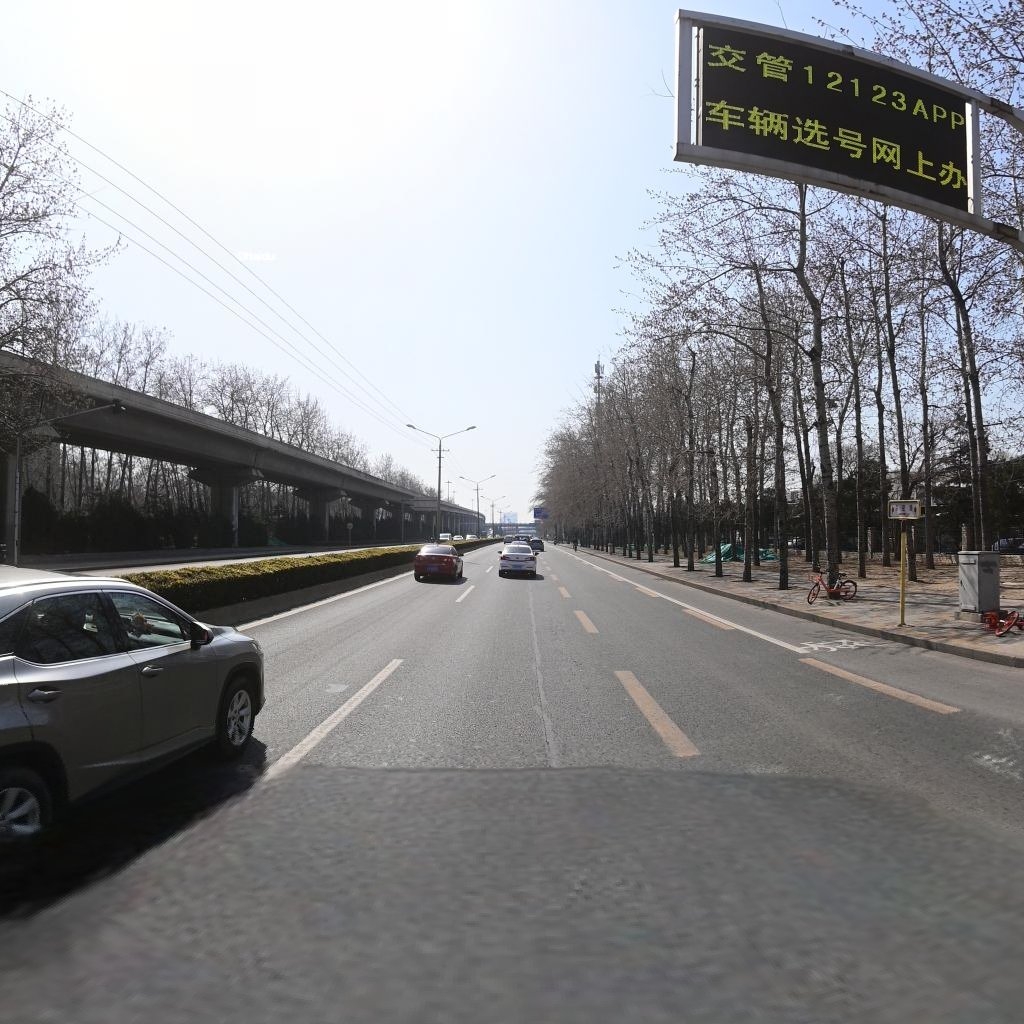
Region: Chaoyang
Road damage annotations: longitudinal patch